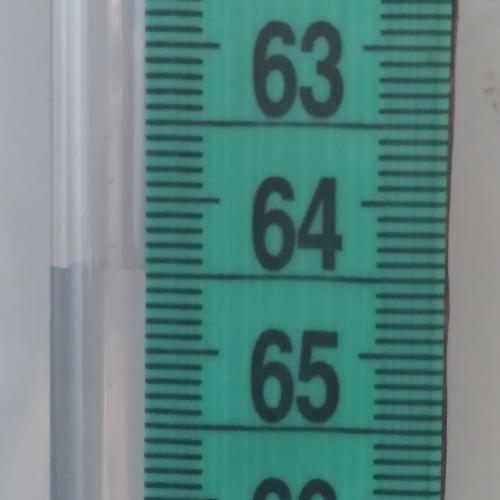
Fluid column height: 64.5 cm